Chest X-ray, PA view. Patient: 24 years old, sex M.
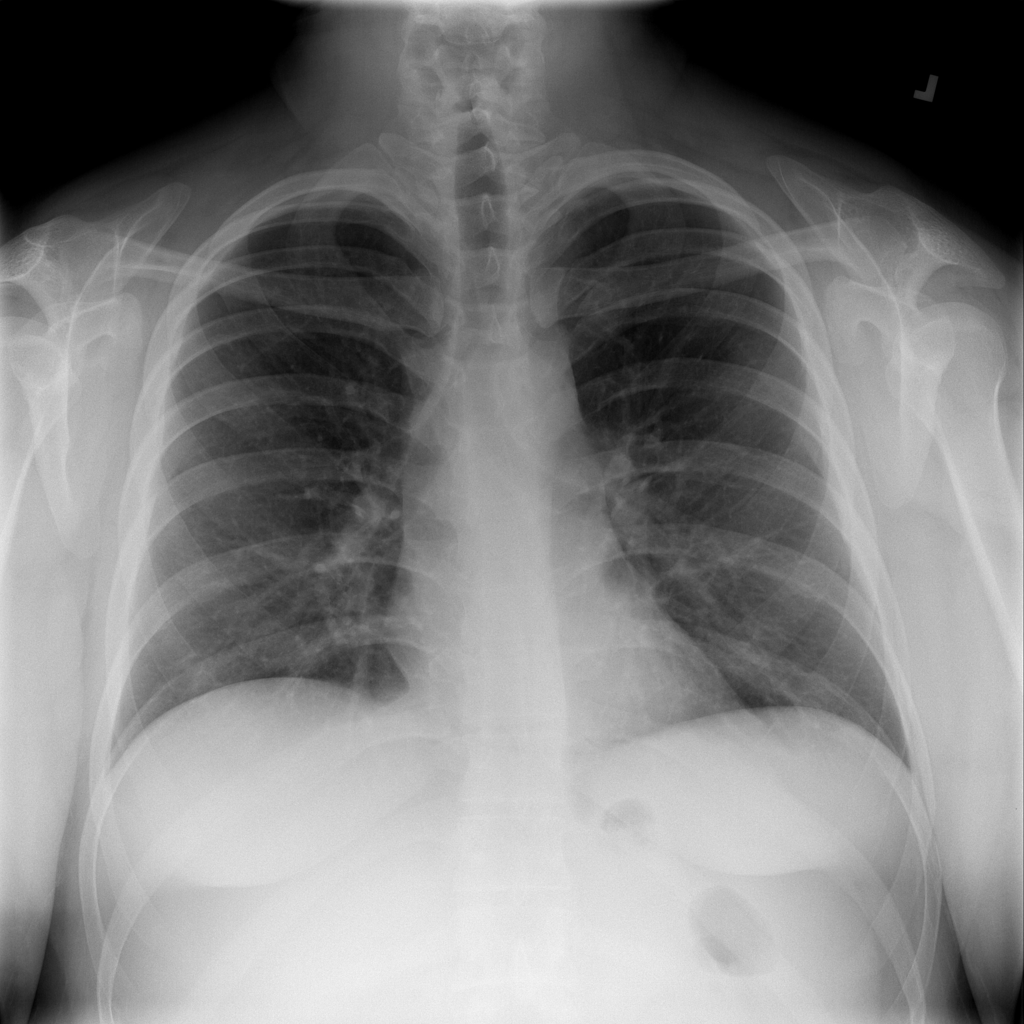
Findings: No Finding